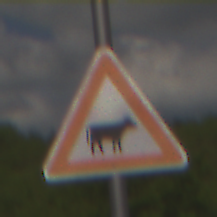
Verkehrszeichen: ViehtriebLinks
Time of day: Midday
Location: Outdoor (RoadRail)
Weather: PartlyCloudy
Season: NotSpecified
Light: Natural